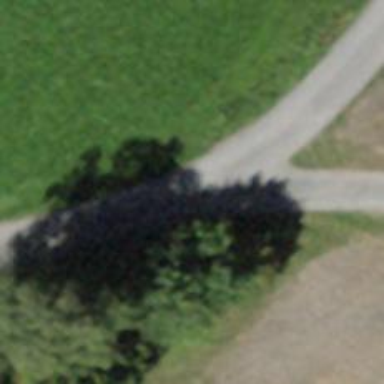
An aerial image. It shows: Guidepost providing information.